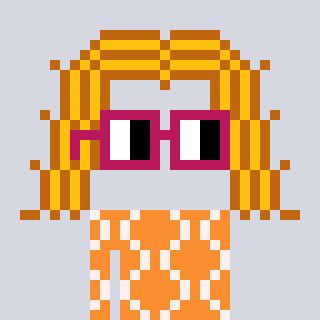
a pixel art character with square dark red glasses, a hair-shaped head and a orange-colored body on a cool background